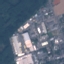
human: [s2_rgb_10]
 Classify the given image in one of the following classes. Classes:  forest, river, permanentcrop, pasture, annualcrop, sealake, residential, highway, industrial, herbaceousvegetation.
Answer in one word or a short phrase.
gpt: Industrial